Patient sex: F
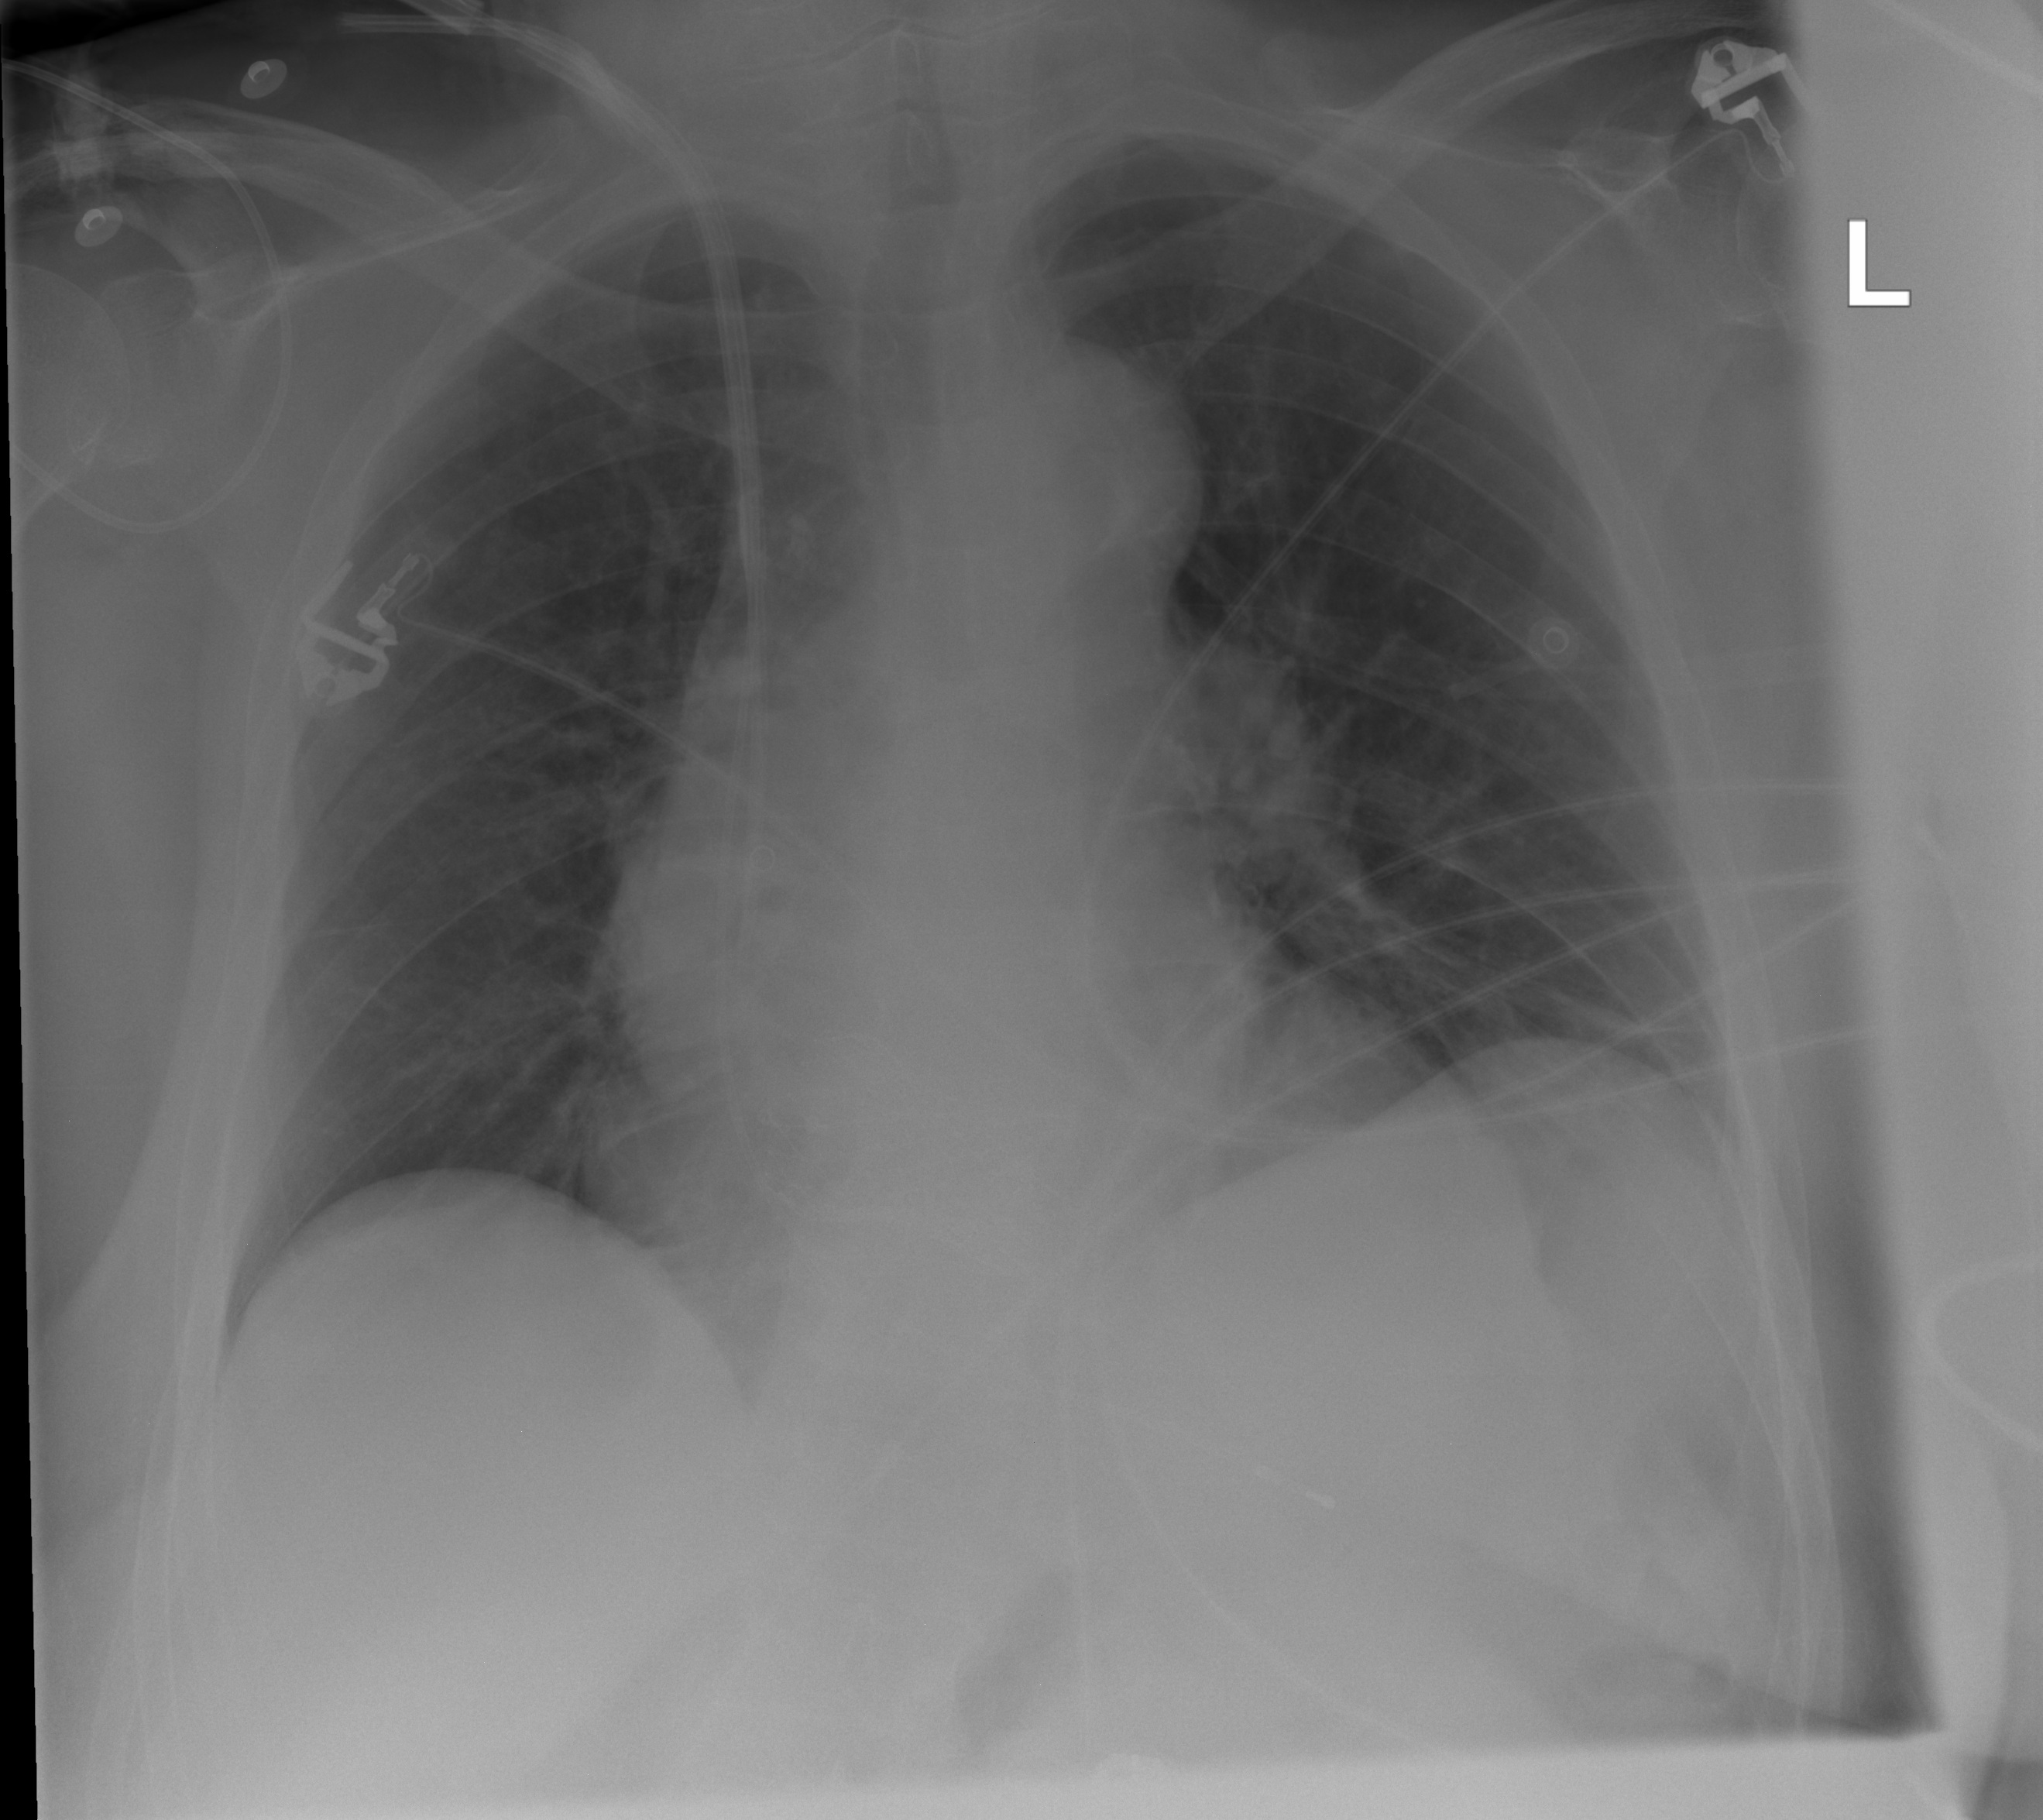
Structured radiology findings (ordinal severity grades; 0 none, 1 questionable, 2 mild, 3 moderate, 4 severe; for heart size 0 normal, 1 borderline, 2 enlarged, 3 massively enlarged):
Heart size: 0
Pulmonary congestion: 0
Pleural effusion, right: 0
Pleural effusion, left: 0
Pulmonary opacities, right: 0
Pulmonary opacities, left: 0
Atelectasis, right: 0
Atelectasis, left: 2